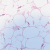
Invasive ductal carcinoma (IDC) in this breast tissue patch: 0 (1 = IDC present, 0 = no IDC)